Field crop: maize
Growth stage: 2
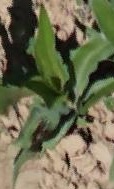
Species: maize